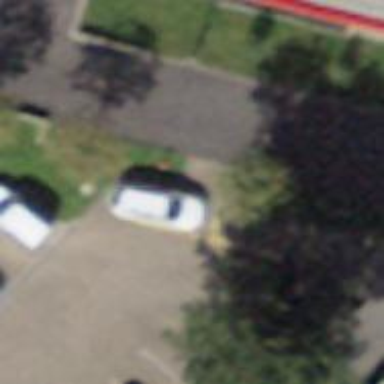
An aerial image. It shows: Swing gate barrier.